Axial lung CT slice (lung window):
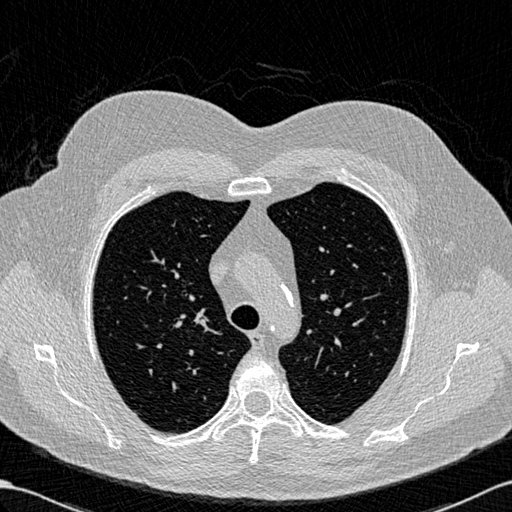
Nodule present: no